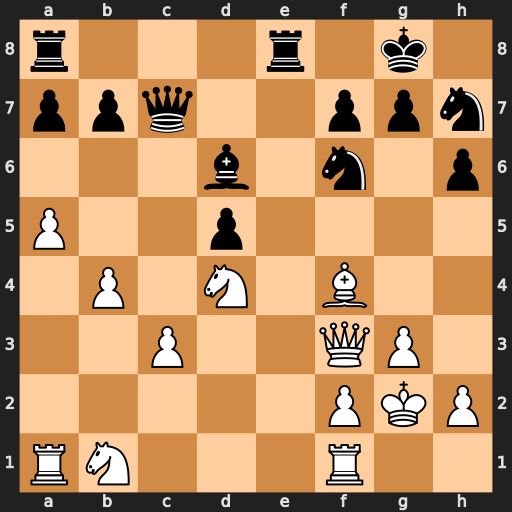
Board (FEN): r3r1k1/ppq2ppn/3b1n1p/P2p4/1P1N1B2/2P2QP1/5PKP/RN3R2
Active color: w
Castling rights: -
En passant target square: -
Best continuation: Nb5 Bxf4 Nxc7